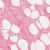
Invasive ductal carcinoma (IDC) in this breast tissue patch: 0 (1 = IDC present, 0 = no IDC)